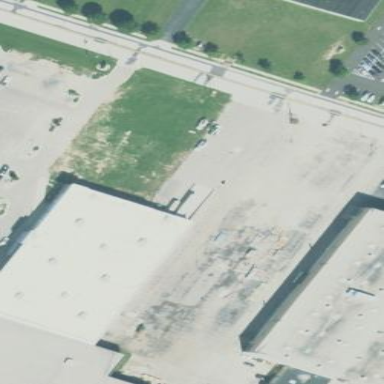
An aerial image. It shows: Retail building.